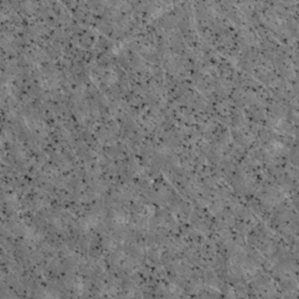
Label: non_frost